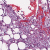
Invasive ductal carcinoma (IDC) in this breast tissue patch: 0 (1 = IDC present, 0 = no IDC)